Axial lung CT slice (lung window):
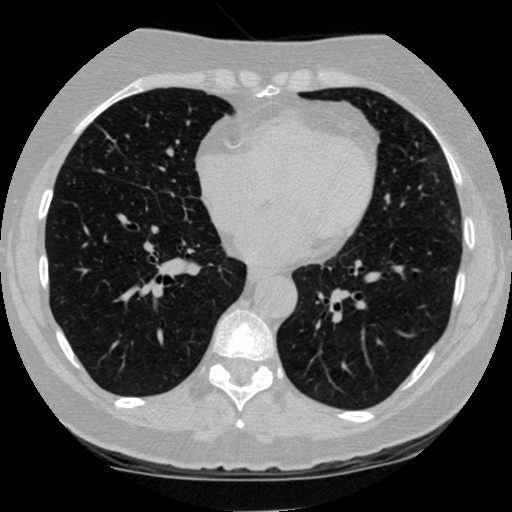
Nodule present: no